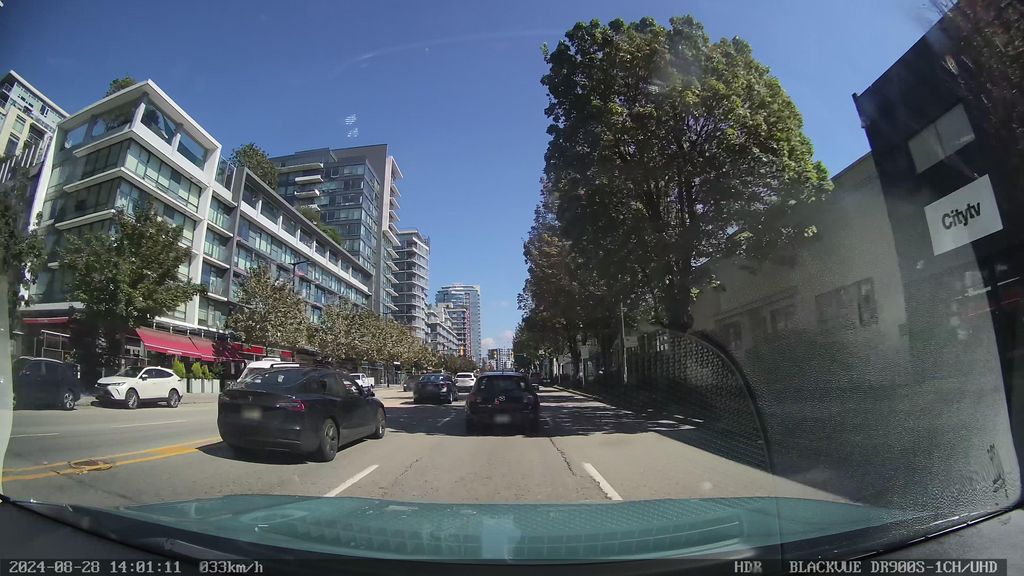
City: vancouver